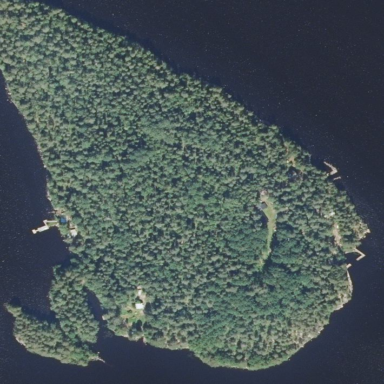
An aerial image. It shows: Islet surrounded by woodland.